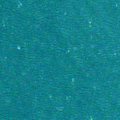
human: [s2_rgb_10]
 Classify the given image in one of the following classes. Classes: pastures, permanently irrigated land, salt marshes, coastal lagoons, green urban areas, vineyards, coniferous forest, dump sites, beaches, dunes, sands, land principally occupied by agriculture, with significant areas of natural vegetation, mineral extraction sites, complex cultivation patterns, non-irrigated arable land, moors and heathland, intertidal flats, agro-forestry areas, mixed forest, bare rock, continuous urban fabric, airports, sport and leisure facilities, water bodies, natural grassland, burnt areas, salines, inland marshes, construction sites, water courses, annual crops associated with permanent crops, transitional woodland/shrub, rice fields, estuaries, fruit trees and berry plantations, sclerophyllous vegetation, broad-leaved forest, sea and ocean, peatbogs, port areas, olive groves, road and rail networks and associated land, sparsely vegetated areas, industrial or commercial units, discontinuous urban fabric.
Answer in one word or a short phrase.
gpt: sea and ocean